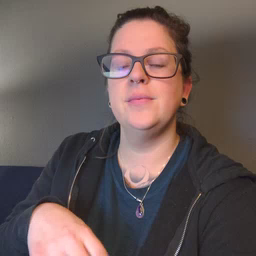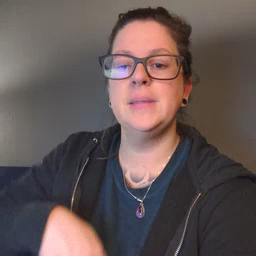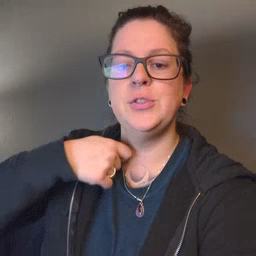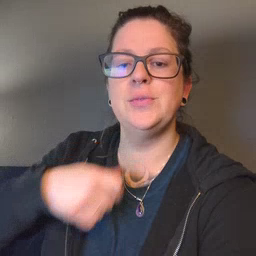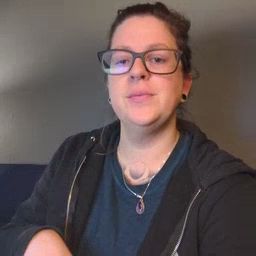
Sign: zipper